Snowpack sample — Snodgrass Mountain, Crested Butte, Colorado (2/4/25, 12:06 PM MST)
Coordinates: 38.923, -106.968
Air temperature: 35 °F
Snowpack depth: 80 cm
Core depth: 70 cm
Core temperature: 32 °F
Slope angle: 14°, slope face: 78°
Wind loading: low
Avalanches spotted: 0
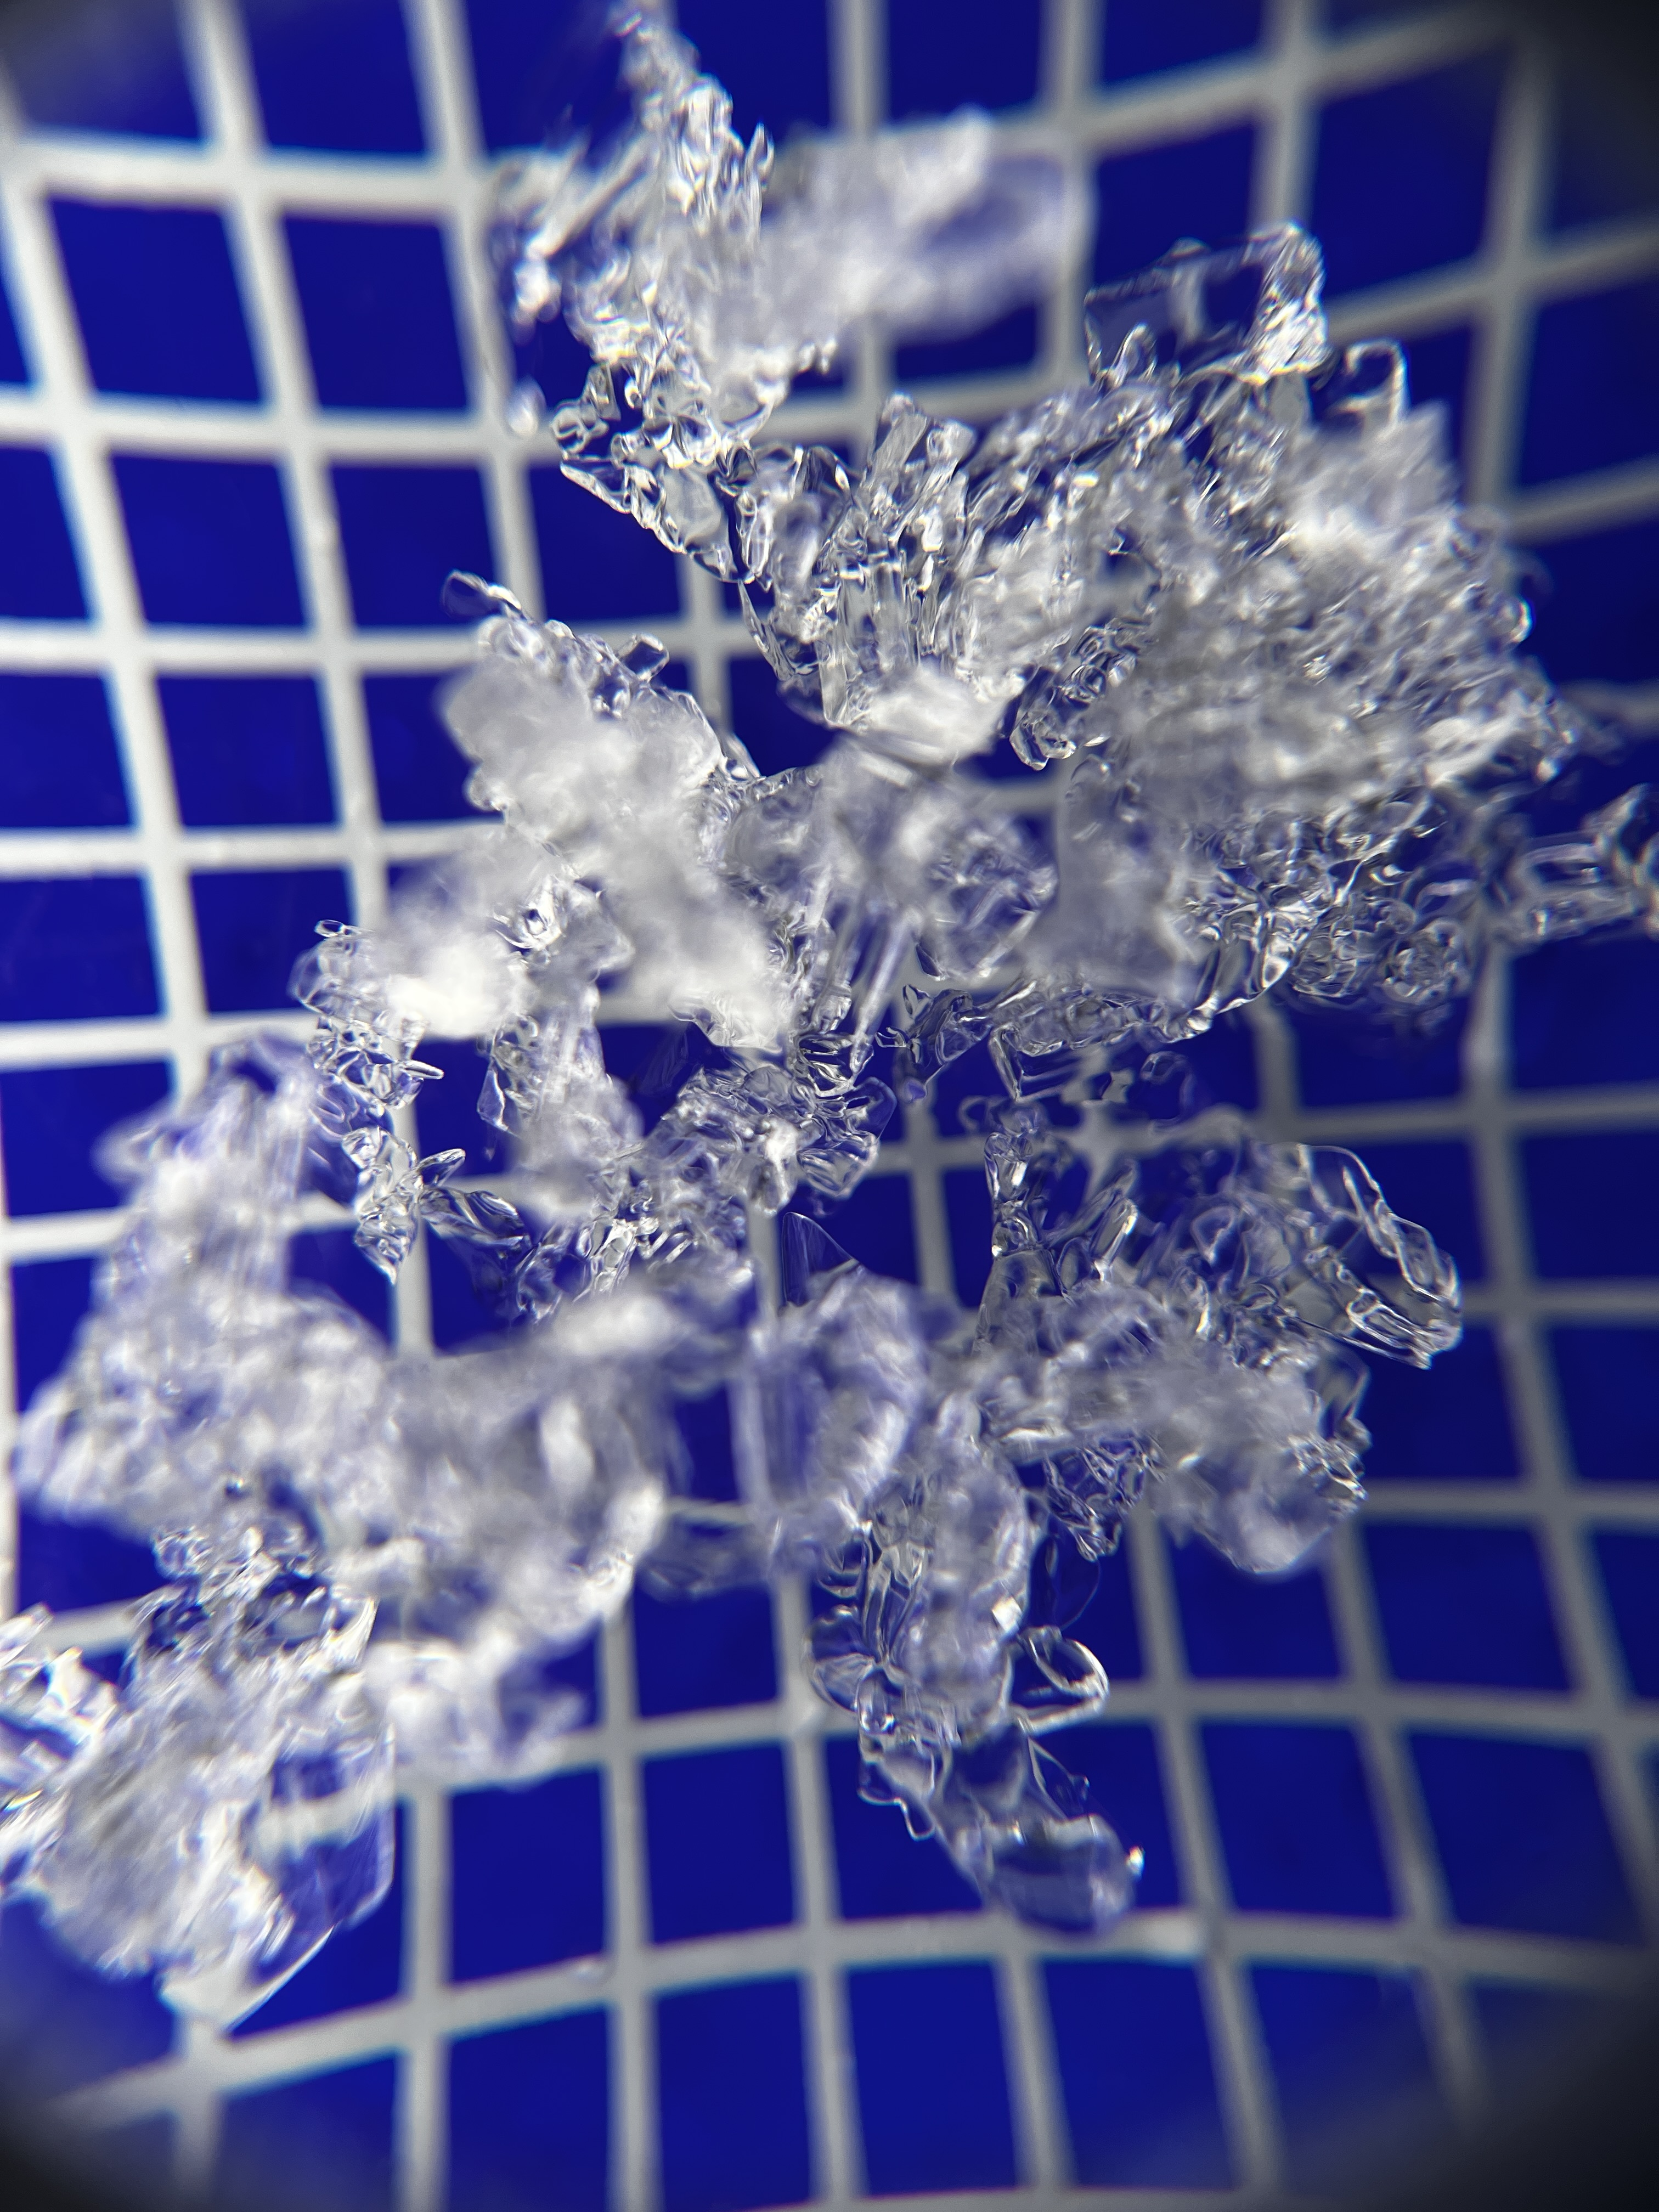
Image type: magnified_profile
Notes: No avalanches nearby, unusually warm weather for the last month reported by residents, Collected 25 yards from treeline